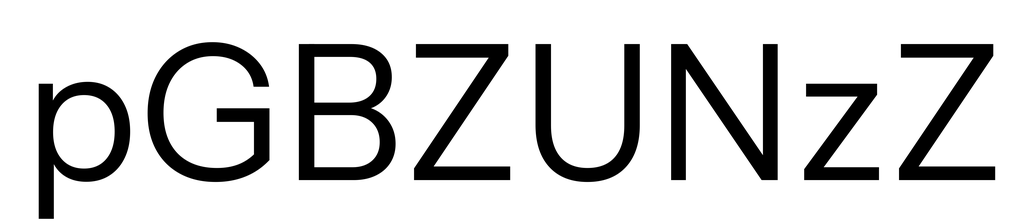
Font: InstrumentSans_Regular